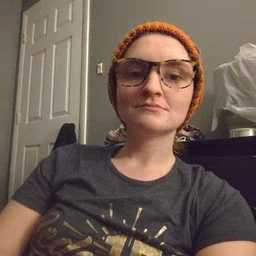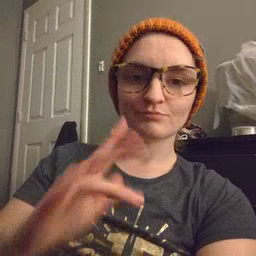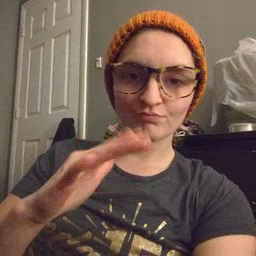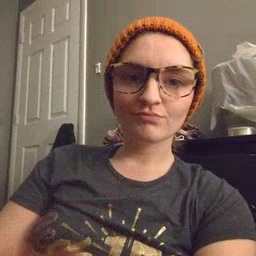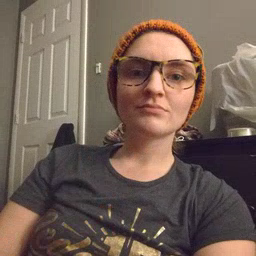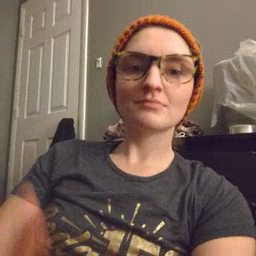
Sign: finger